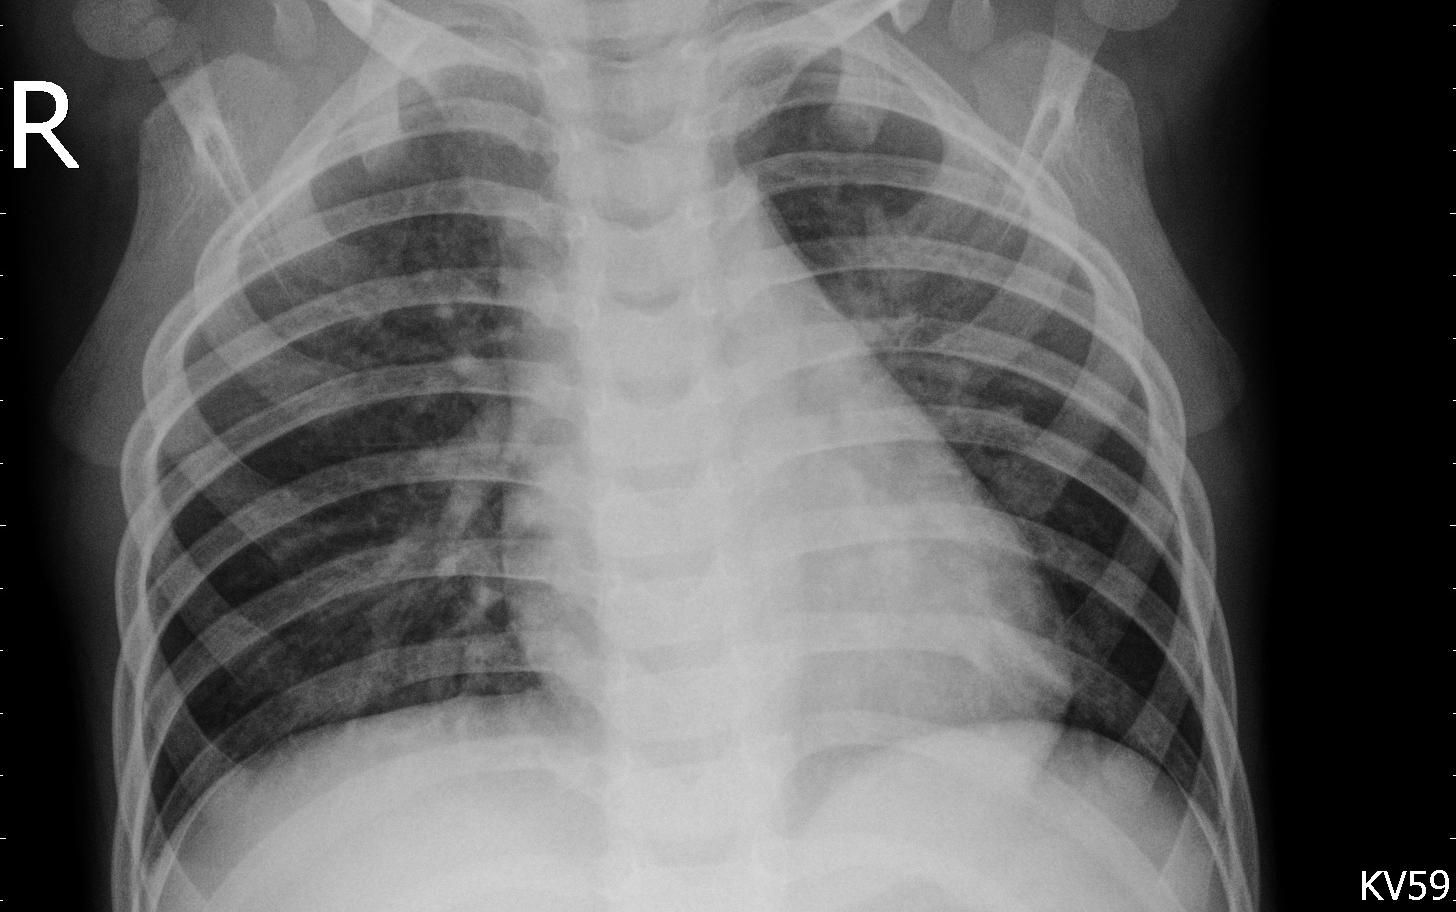
Diagnosis: PNEUMONIA